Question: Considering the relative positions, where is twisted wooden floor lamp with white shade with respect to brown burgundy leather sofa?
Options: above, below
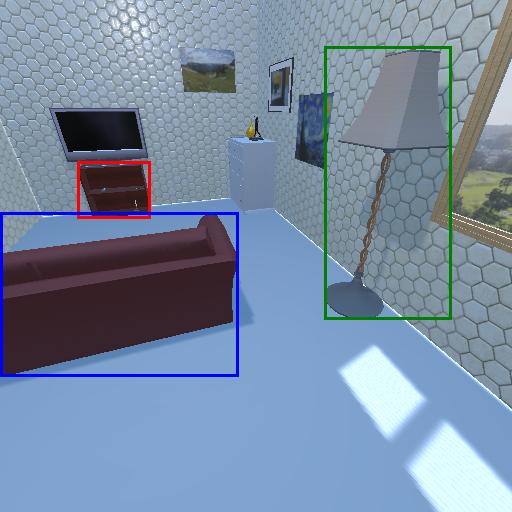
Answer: above